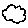
Label: cloud